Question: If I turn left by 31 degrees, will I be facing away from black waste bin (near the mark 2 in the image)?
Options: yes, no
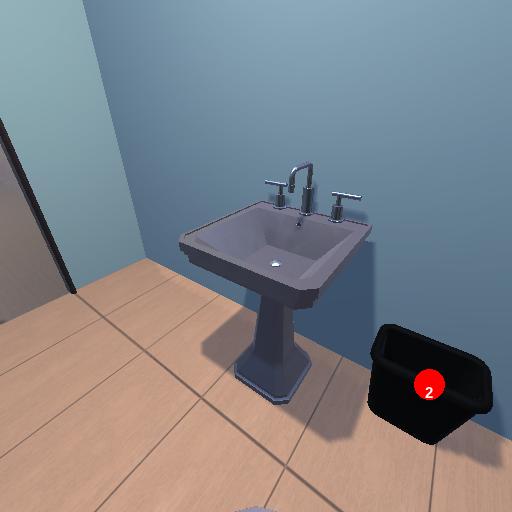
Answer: yes